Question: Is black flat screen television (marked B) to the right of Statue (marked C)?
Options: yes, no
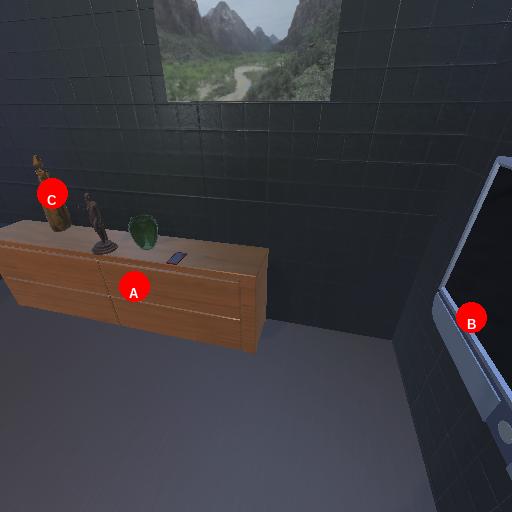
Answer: yes